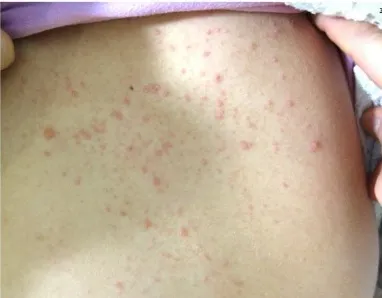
Clinical presentation of VZV disease in GATA2-haploinsufficient patient (A) An erytematous, vesicular skin rash on the back of patient 1 with GATA2-haploinsufficiency, 4 days after the onset of VZV disease.
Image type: medical_photograph (skin_photograph)